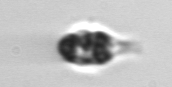
Label: Mesodinium